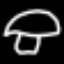
Label: mushroom